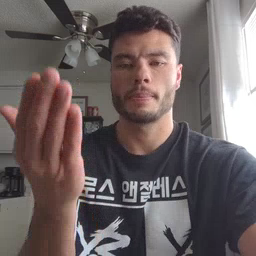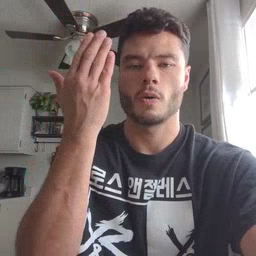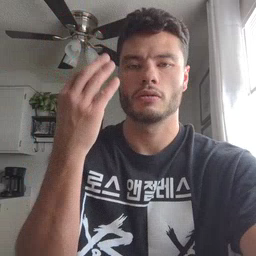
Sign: morning